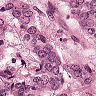
Metastatic tissue present: yes